Field crop: tomato
Growth stage: 1
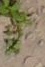
Species: portulaca